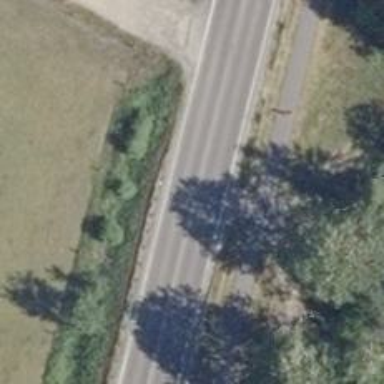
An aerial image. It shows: Secondary road with separate asphalt cycleway and sidewalk.